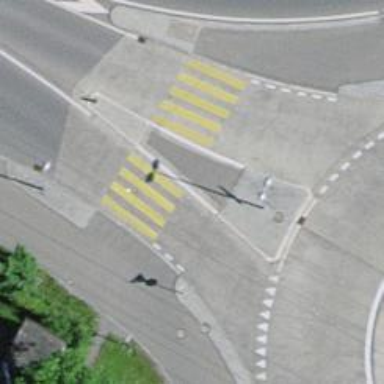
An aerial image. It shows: Traffic calming island.